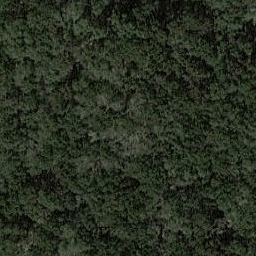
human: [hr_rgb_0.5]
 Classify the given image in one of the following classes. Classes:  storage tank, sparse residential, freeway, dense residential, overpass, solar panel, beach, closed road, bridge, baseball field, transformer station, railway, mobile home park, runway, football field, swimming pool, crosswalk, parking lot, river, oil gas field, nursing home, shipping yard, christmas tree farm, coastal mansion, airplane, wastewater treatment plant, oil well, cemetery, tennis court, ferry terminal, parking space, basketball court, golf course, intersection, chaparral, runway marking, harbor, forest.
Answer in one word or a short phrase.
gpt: forest